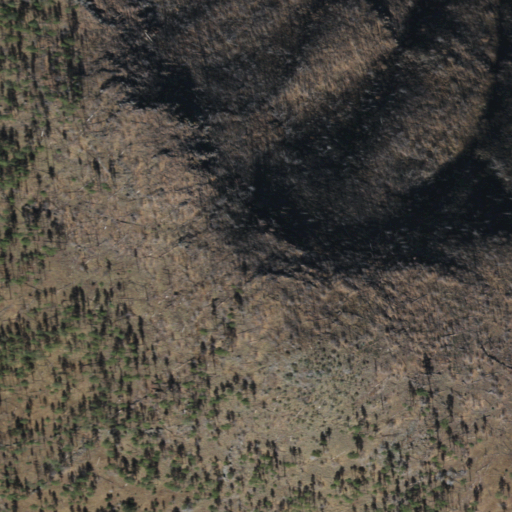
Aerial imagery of mountain in Arizona named Hoodoo Knoll containing shrub, evergreen forest, and grassland